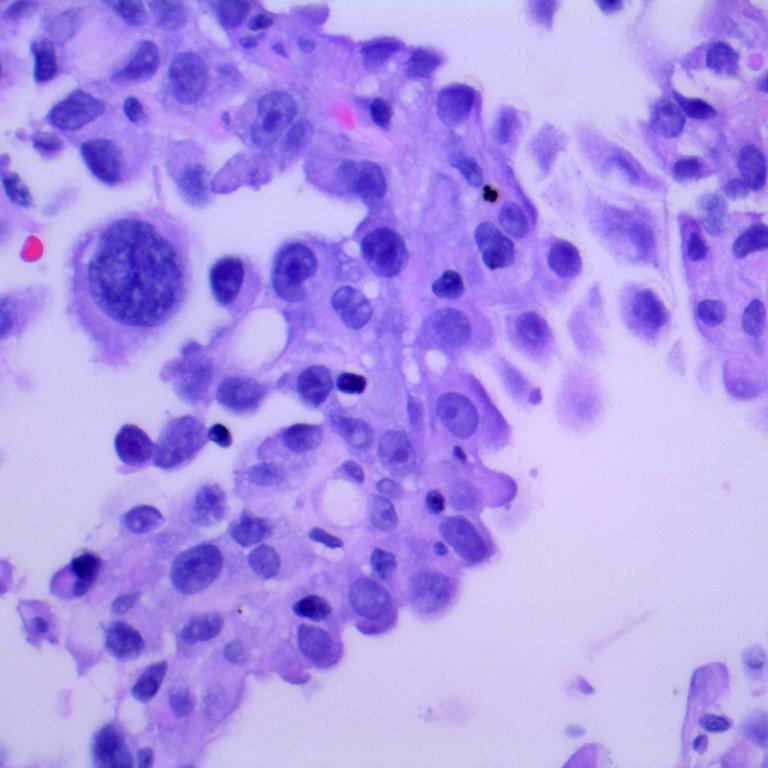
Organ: lung
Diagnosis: adenocarcinomas